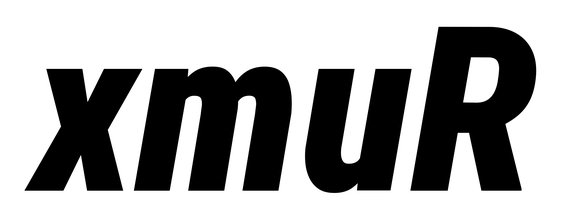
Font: Roboto-Italic_Condensed_Black_Italic